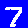
Digit: 7